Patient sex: M
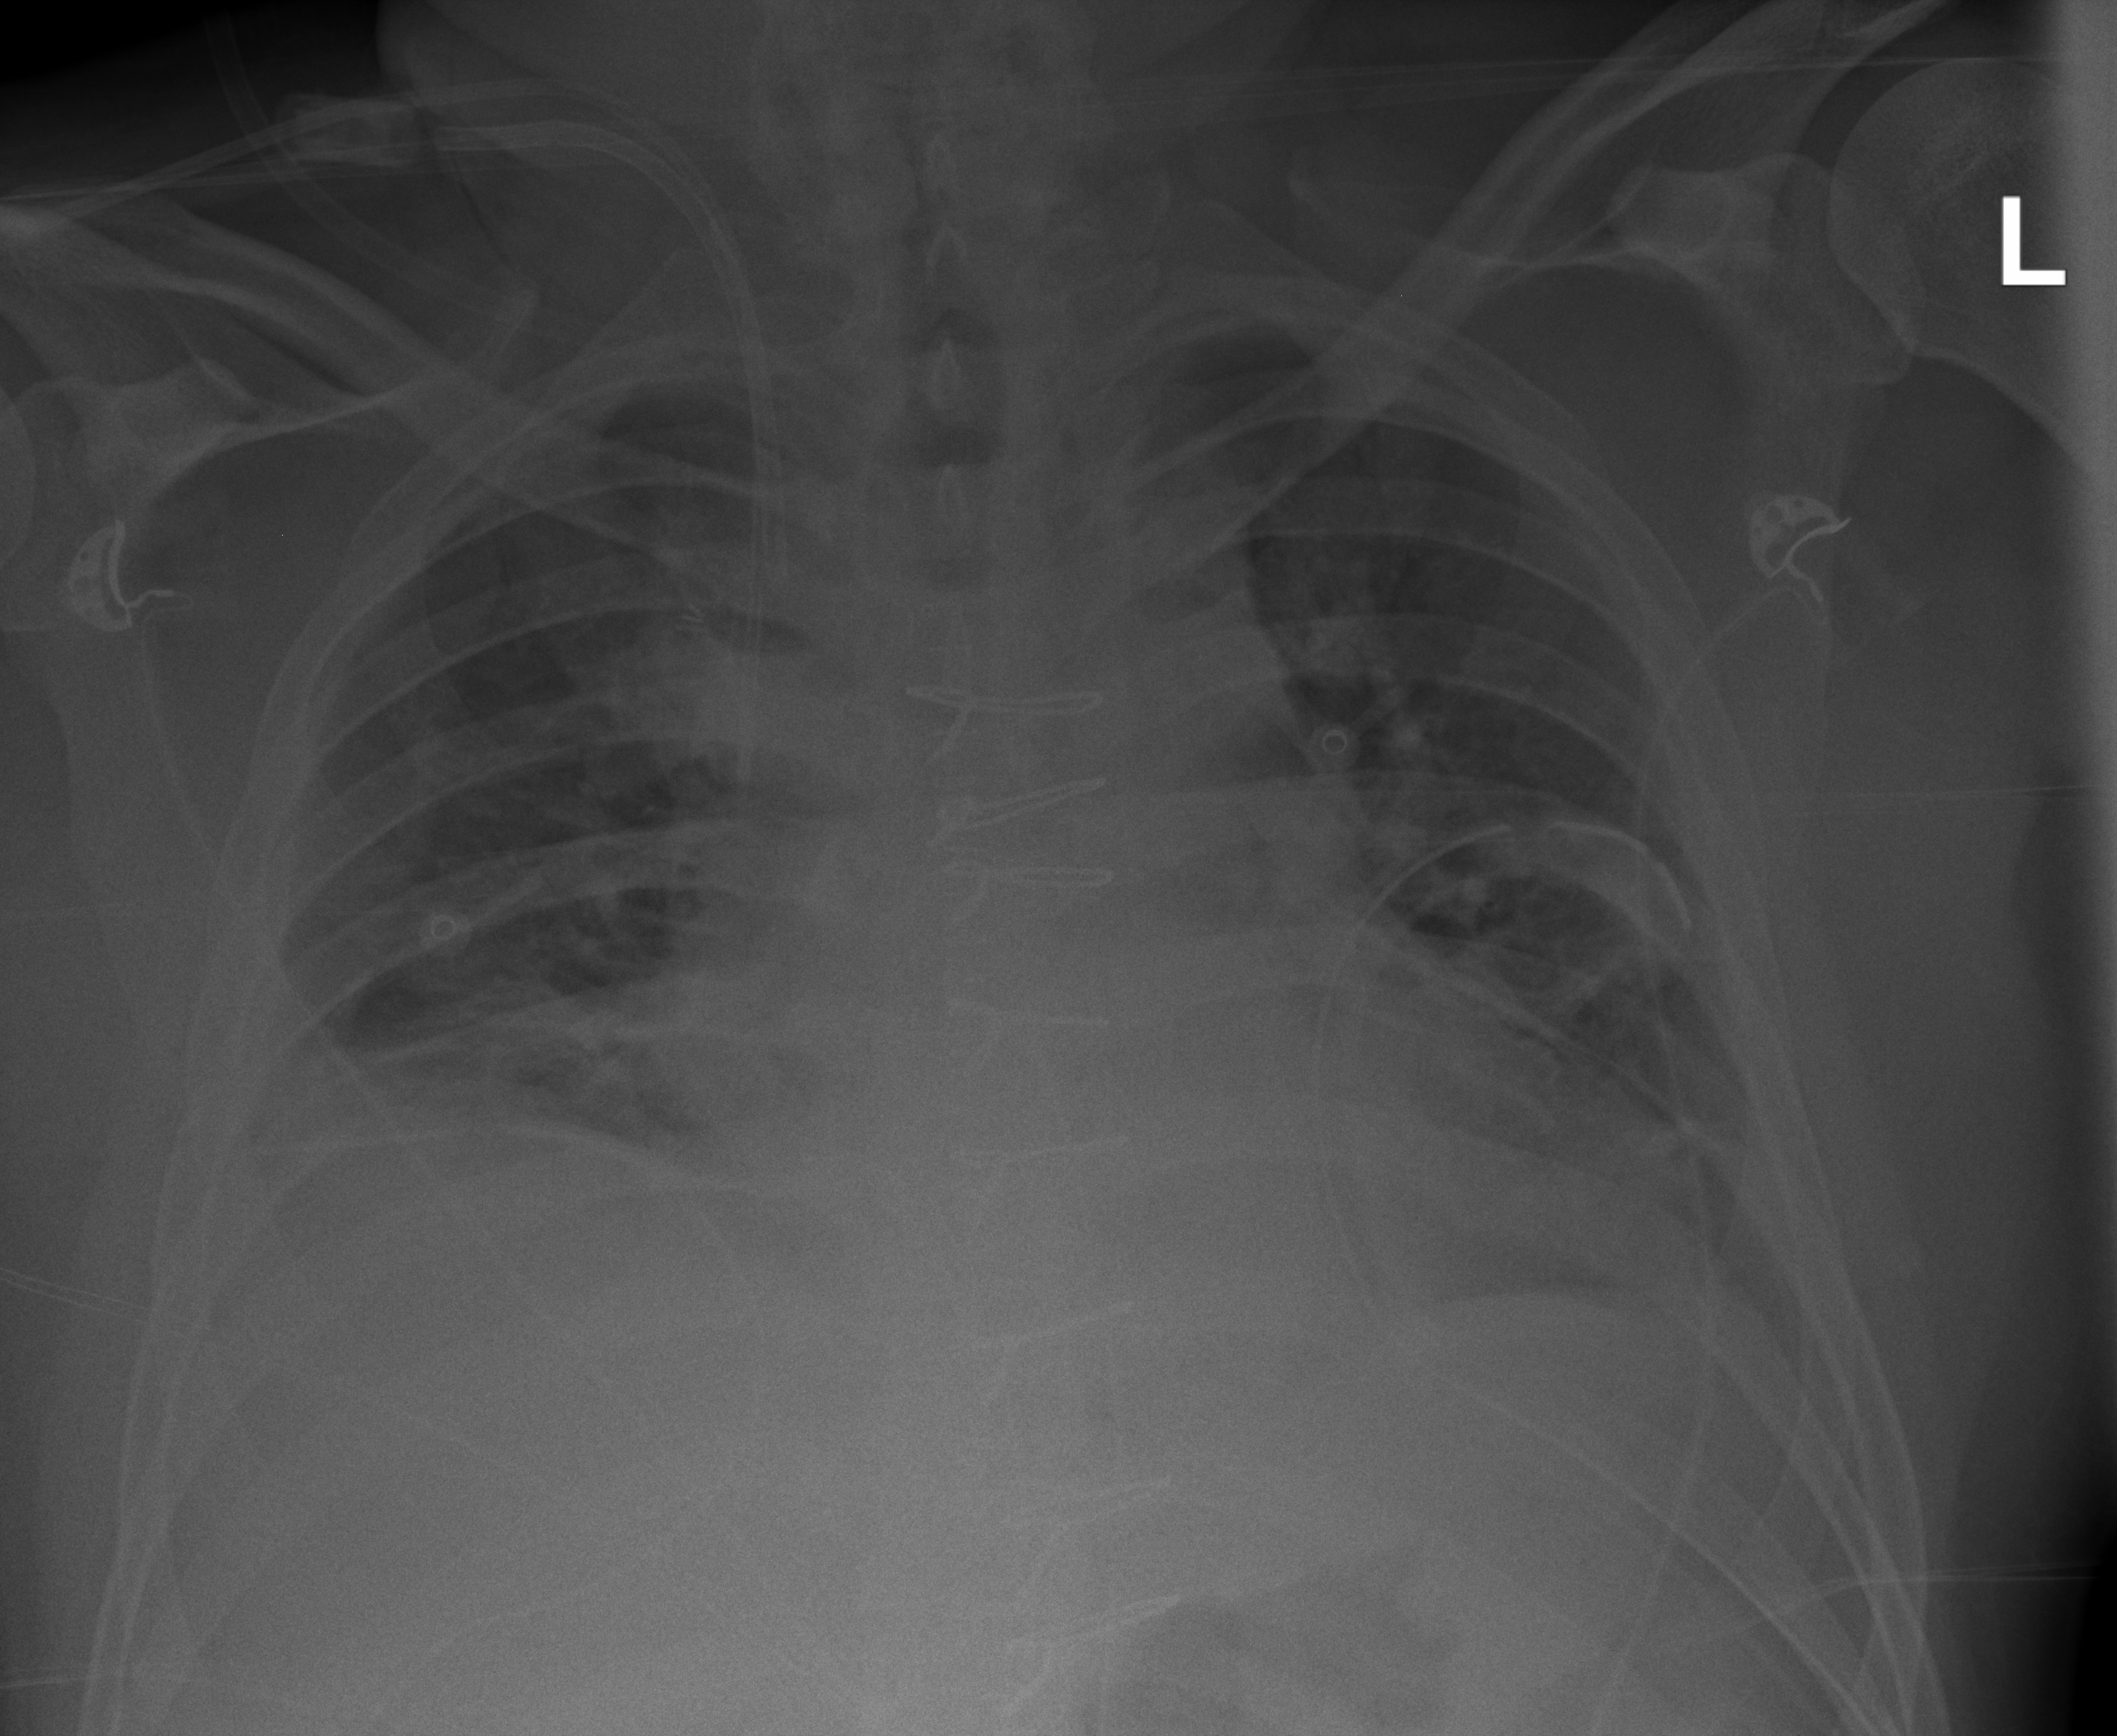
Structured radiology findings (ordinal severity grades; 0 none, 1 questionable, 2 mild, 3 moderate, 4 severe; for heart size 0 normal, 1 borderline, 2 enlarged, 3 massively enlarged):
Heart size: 2
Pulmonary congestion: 2
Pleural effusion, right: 2
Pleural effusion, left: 2
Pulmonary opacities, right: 2
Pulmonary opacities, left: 2
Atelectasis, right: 2
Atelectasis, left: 2